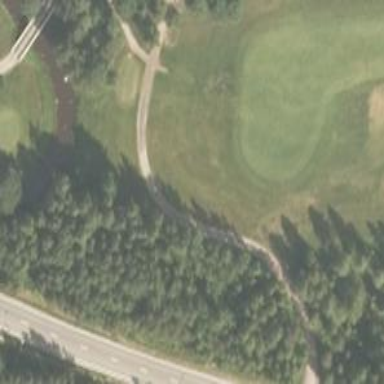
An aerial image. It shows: Service road designated as golf cart path.